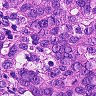
Metastatic tissue present: yes